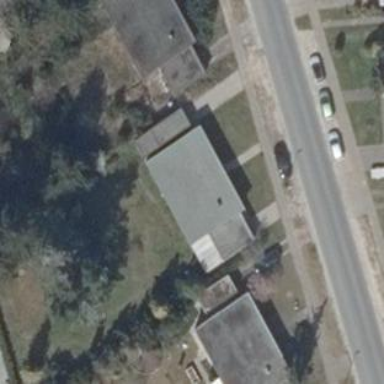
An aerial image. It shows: Detached building with flat roof. The building is white in color.